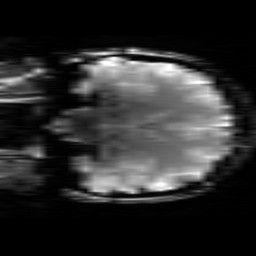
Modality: T2starw
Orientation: coronal
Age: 36
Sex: female
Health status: healthy
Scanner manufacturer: siemens
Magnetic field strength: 3 T
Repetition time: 0.7 s
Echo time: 0.02 s